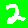
Digit: 2